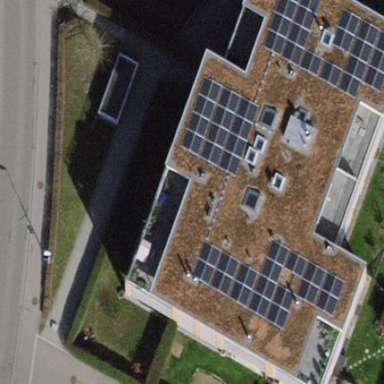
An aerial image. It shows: Apartment building with flat roof.